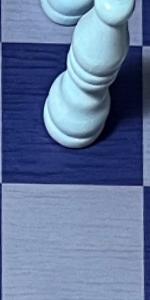
Label: Empty